Question: As pictures says it all I need. I have two tables named which stores all types of person names (like Student, Parent, Teachers, Staff Members) and their is another table named as given in which stores details in the form of (IDs given in the ). So, i need output I mentioned in the picture.
So, Please help writing a query for this.
In Advance, Bundle of Prays and Thanks

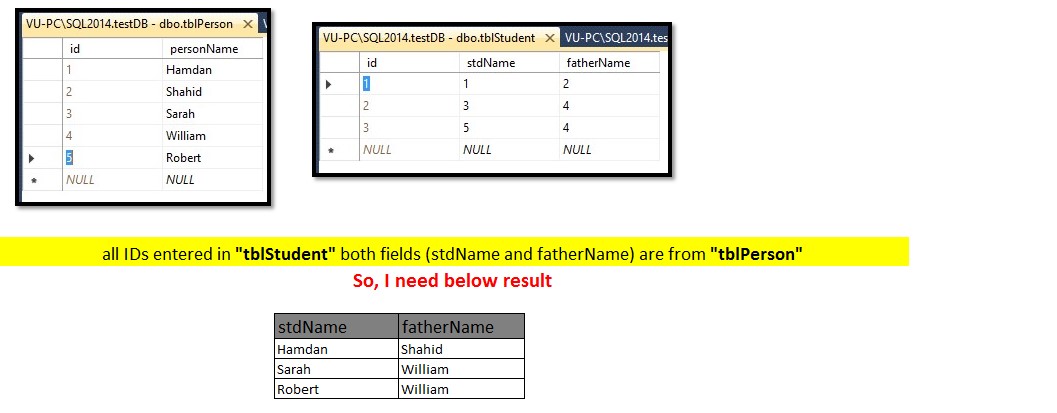
Answer: Simple JOIN will do things:
'''
SELECT st.personName stdName,
fa.personName fatherName
FROM tblStudent s
LEFT JOIN tblPerson st
ON st.id = s.stdName
LEFT JOIN tblPerson fa
ON fa.id = s.fatherName
'''
Output:
'''
stdName fatherName
Hamdan Shahid
Sarah William
Robert William
'''